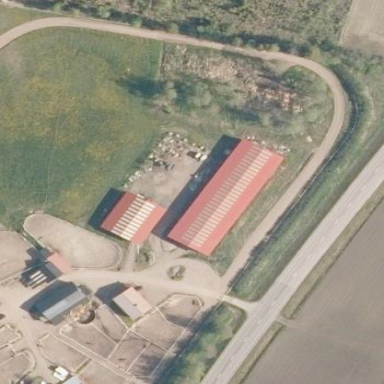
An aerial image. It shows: Farm auxiliary building.